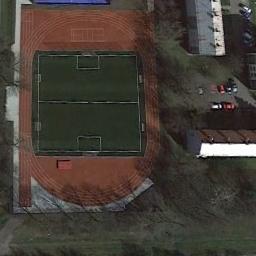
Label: ground_track_field